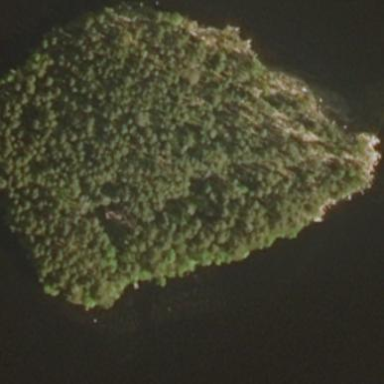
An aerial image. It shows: Islet covered in needle-leaved woodland.